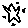
Label: star